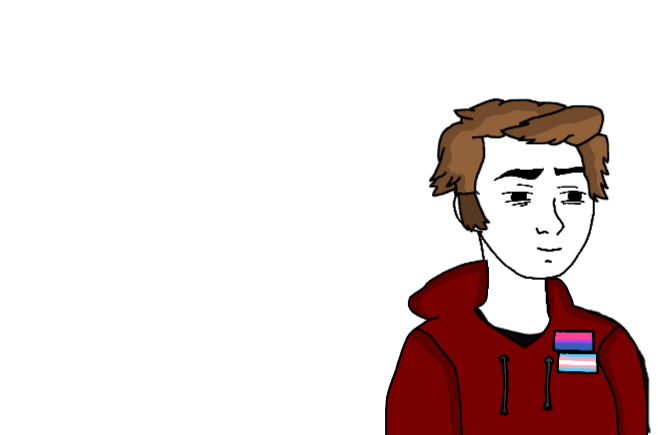
Label: 5_Twinkjak